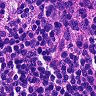
Metastatic tissue present: no